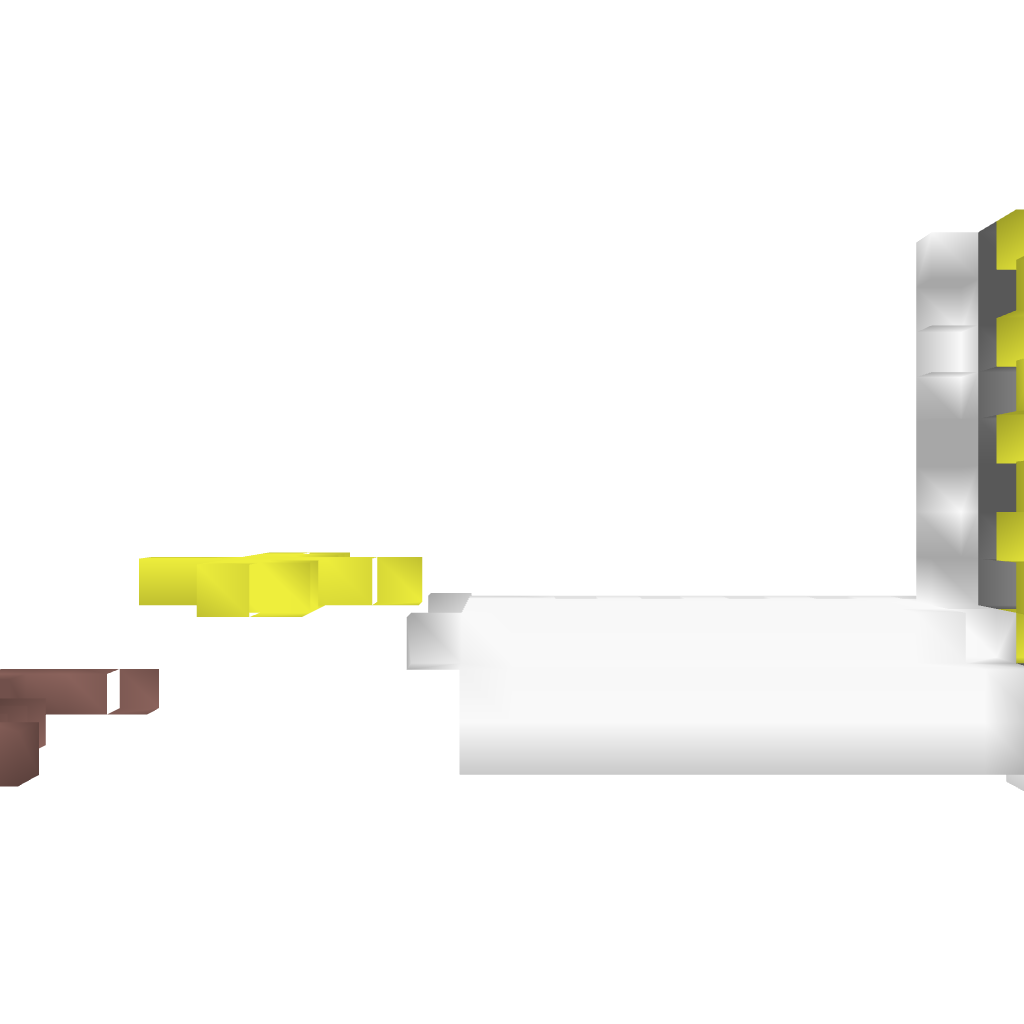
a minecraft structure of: Automatic TNT Cannon bad low quality